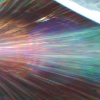
Label: sunburn